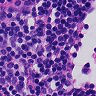
Metastatic tissue present: no